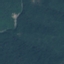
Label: Forest